Question: I want to set 'yarn.nodemanager.disk-health-checker.max-disk-utilization-per-disk-percentage' for YARN cluster, and i use CDH 5.3.3 to manage it.
In cloudera manager web console, i did not find the configuraions of YARN has this property.
I tried to add a property in 'yarn-site.xml' on all nodes and restarted the cluster, but it did not work.
In YARN configuration web page, i found the default value of yarn.nodemanager.disk-health-checker.max-disk-utilization-per-disk-percentage was 90.0, and it was defined in 'yarn-default.xml'. But there was no such file on all nodes.

How could i set the property for YARN cluster?
Thank you.
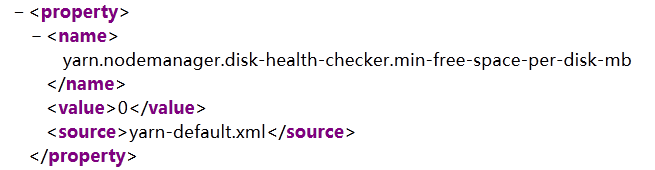
Answer: Fianlly i found the right way to set this property for Cloudera YARN.
You should find the NodeManager Advanced Configuration Snippet for yarn-site.xml and add a property configuration just like this:
<URL>